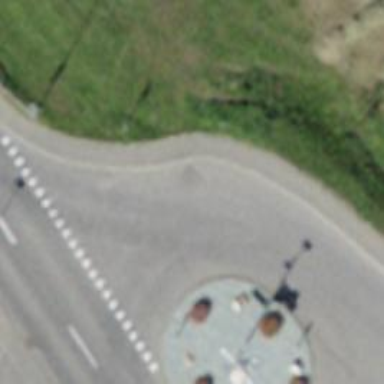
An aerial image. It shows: Tertiary road with asphalt surface.